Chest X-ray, AP view. Patient: 11 years old, sex F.
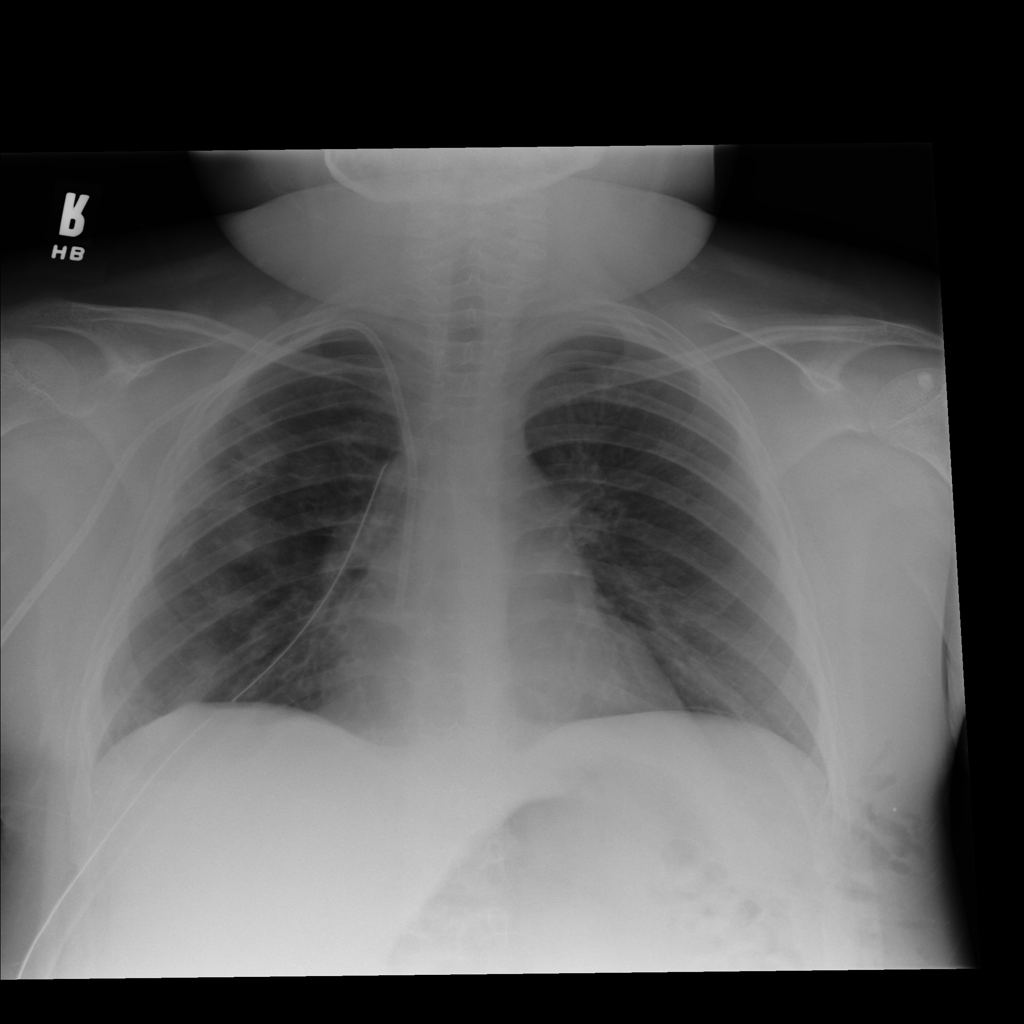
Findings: No Finding